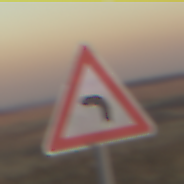
Verkehrszeichen: KurveLinks
Umgebung: Outdoor, Nature
Tageszeit: SunriseSunset
Wetter: Clear
Licht: Natural
Jahreszeit: NotSpecified
Kontrast: HighContrast